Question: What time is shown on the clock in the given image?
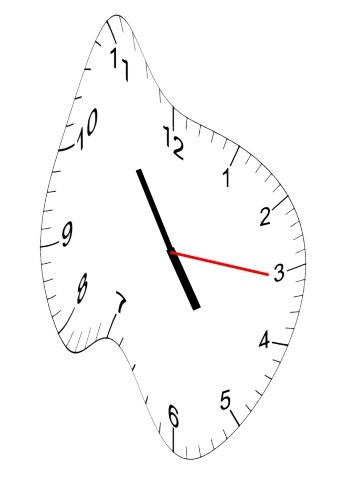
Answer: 04:54:16